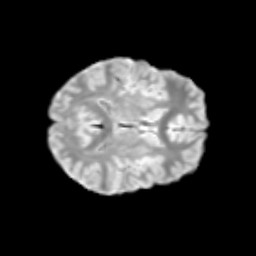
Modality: T2w
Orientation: axial
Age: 12
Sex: female
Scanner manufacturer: siemens
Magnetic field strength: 3 T
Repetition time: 3.8 s
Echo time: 0.07 s